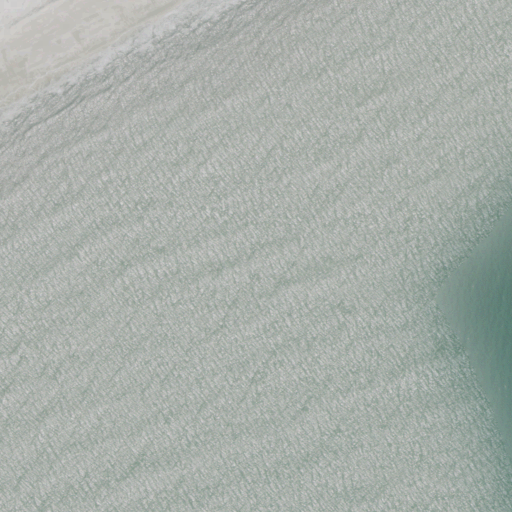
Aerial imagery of beach in South Carolina named Edingsville Beach containing open water, barren land, and herbaceous wetlands